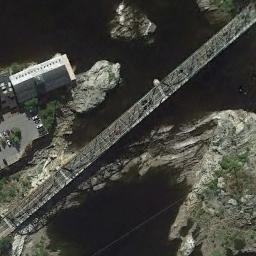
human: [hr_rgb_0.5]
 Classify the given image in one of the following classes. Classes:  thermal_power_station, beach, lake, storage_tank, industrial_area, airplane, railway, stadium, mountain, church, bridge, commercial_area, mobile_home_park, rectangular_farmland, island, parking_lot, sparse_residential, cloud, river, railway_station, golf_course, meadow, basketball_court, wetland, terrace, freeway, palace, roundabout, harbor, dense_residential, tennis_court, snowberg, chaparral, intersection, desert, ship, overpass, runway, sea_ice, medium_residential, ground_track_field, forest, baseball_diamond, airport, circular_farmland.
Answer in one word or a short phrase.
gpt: bridge